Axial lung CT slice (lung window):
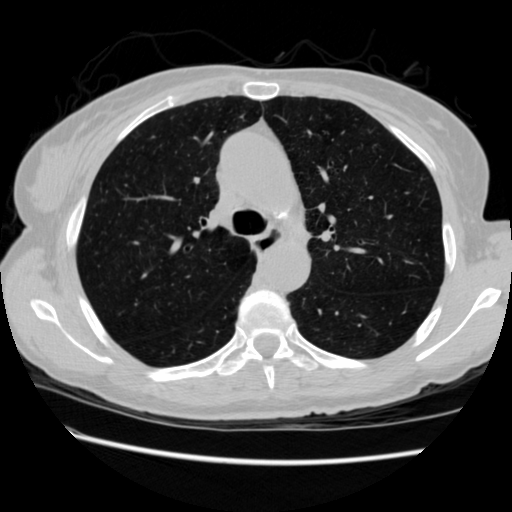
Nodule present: no